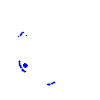
Particle: pion